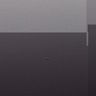
Metastatic tissue present: no